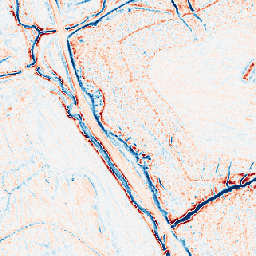
Category: edge_preserving
Decomposition family: anisotropic_diffusion
Decomposition parameters: iterations: 10
kappa: 30
gamma: 0.15
Upsampling method: area
Upsampling parameters: scale: 8
Upsampling scale: 8